Aerial crown-view tile of a tropical tree (Barro Colorado Island, Panama), acquired 20241014:
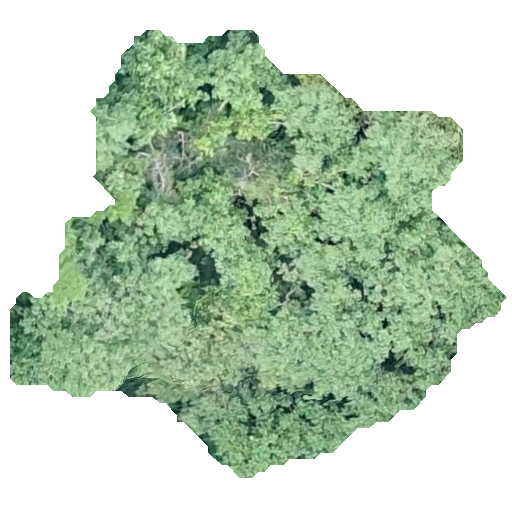
Species: Hieronyma alchorneoides
GBIF accepted scientific name: Hieronyma alchorneoides
Crown area: 215.287 m²